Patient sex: M
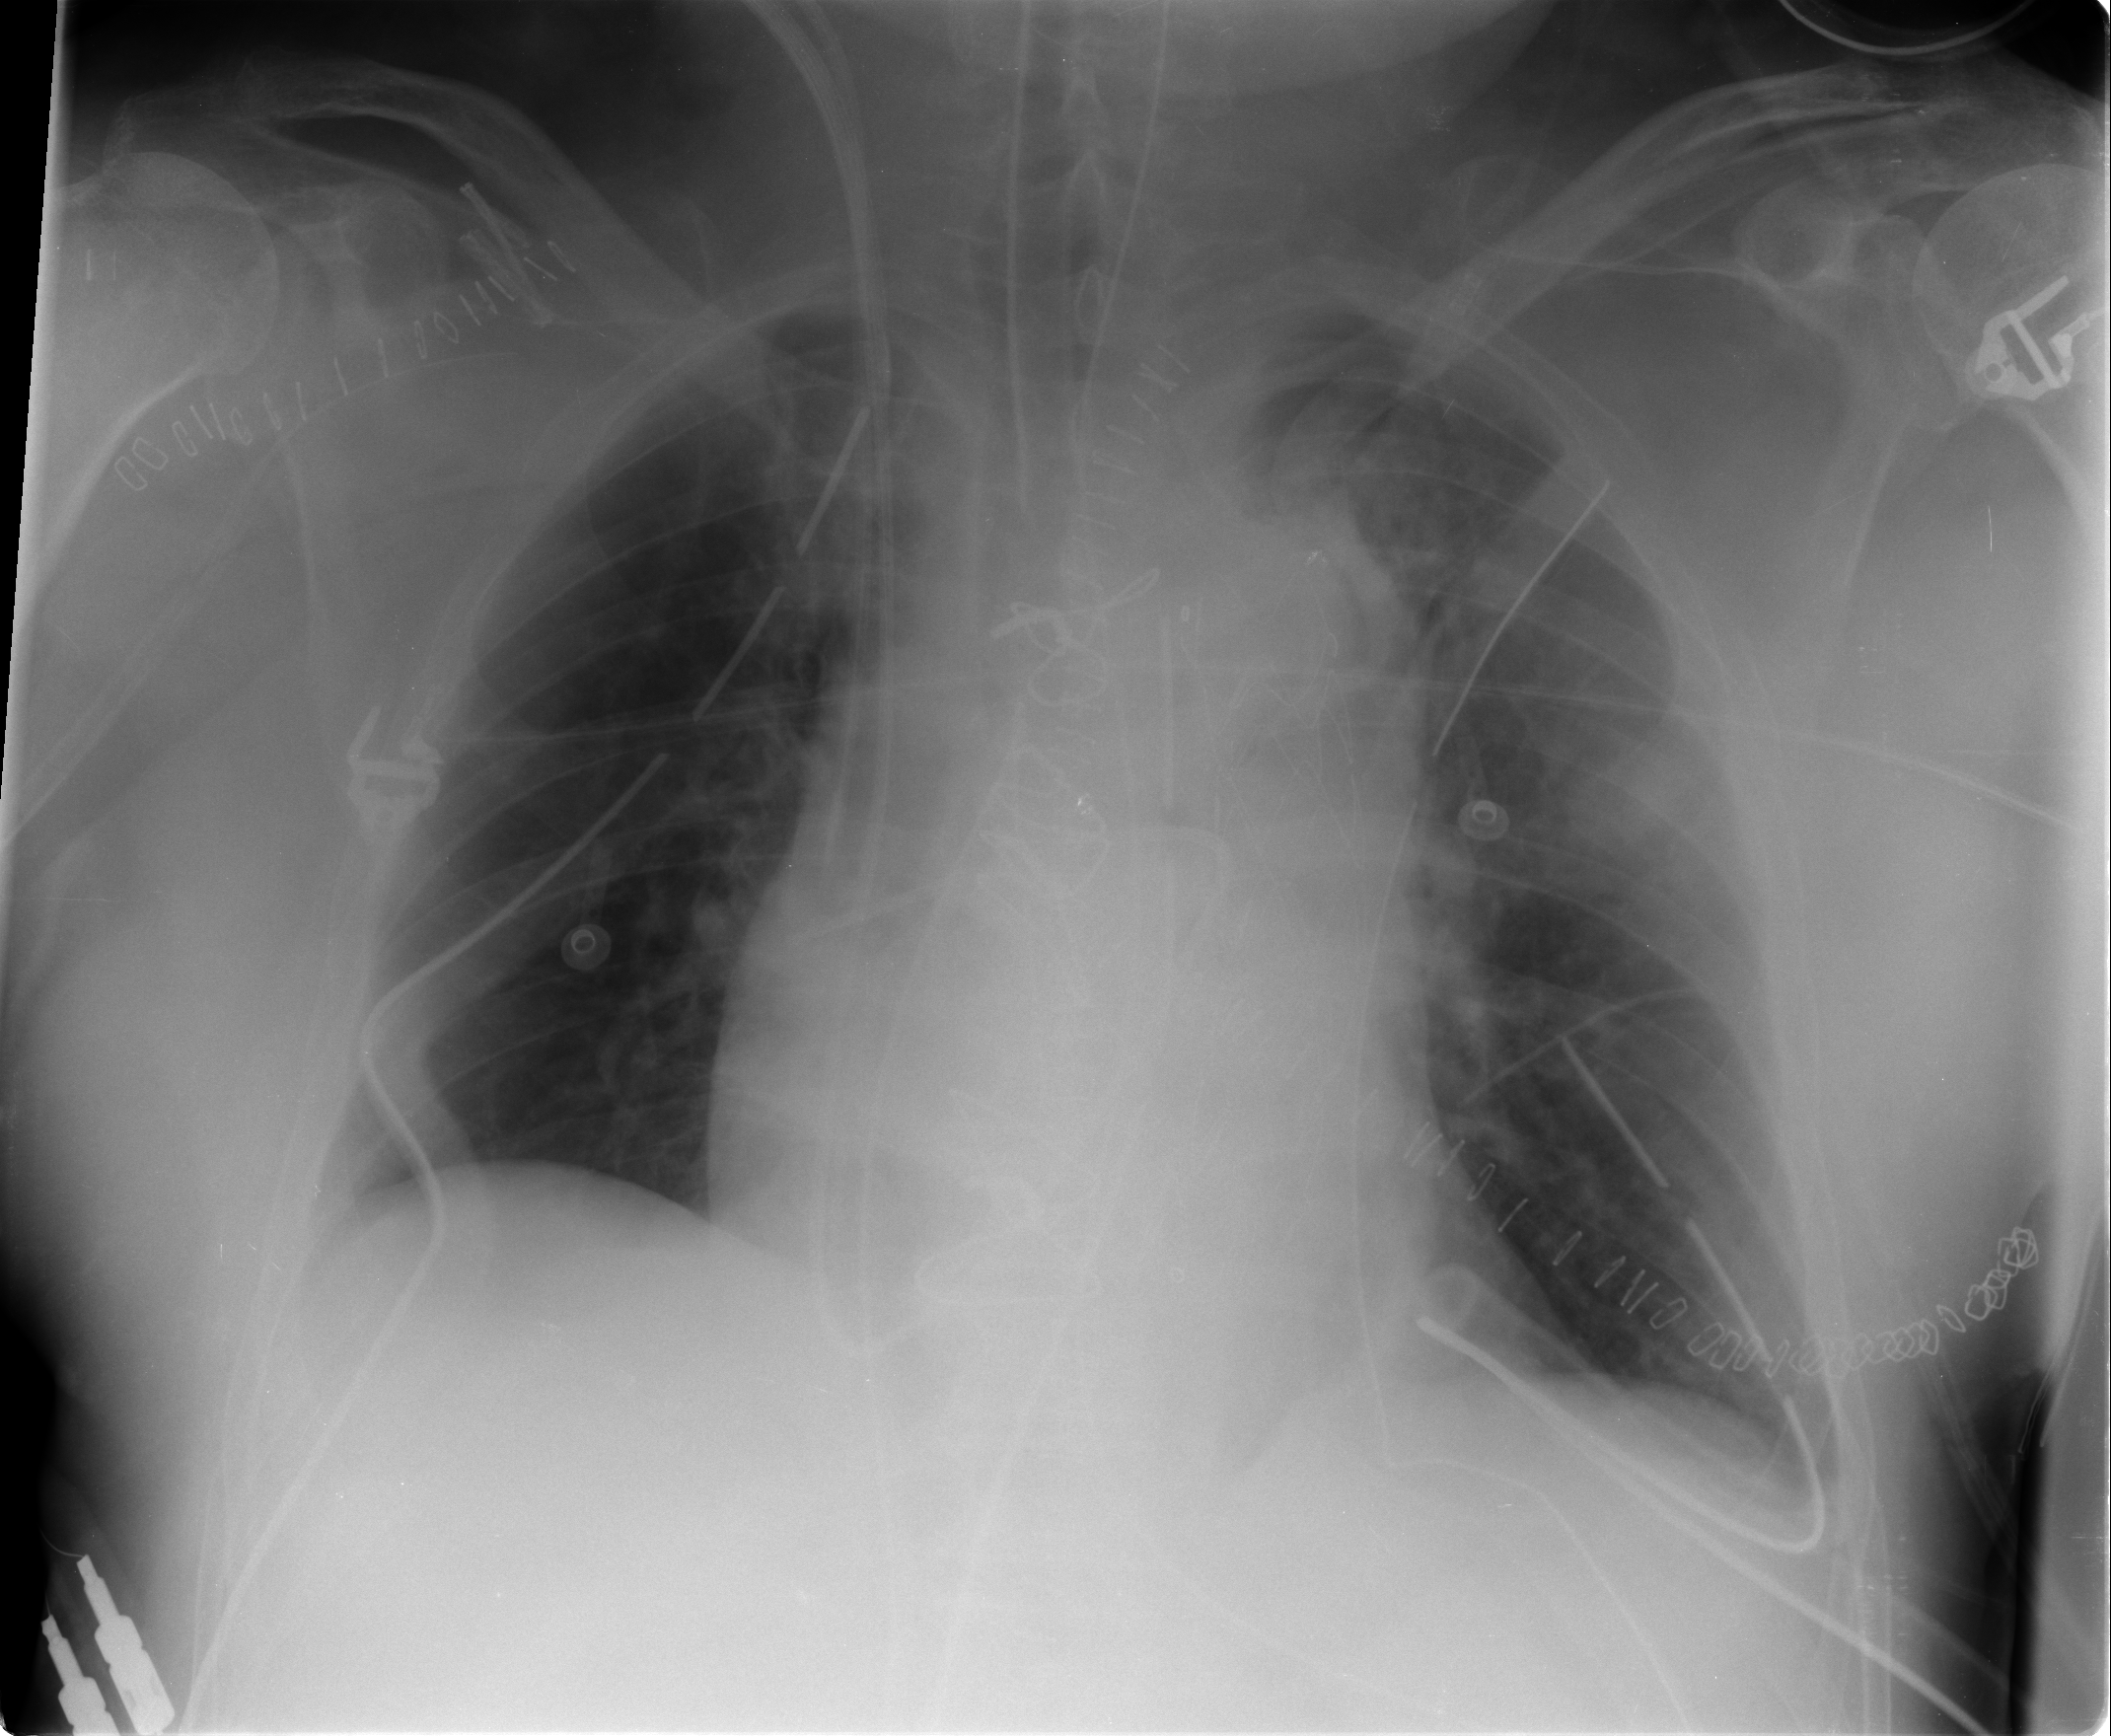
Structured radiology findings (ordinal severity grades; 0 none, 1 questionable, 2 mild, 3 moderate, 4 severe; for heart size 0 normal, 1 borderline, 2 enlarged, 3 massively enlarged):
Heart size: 0
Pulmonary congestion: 0
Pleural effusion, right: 0
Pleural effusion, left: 0
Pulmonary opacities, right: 0
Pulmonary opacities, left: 0
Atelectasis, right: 0
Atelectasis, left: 2